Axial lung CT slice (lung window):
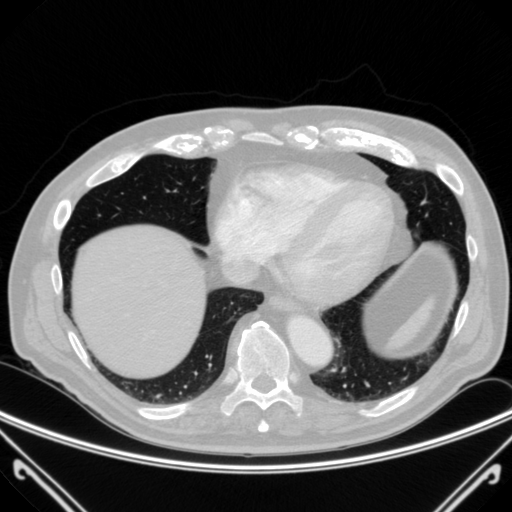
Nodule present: no